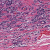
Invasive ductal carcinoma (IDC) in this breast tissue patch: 1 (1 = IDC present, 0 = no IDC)